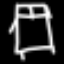
Label: bed